Interaction volume radius: 5 \u00c5
Interaction volume height: 50 \u00c5
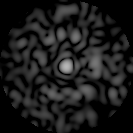
Disorder parameter: 0.8466